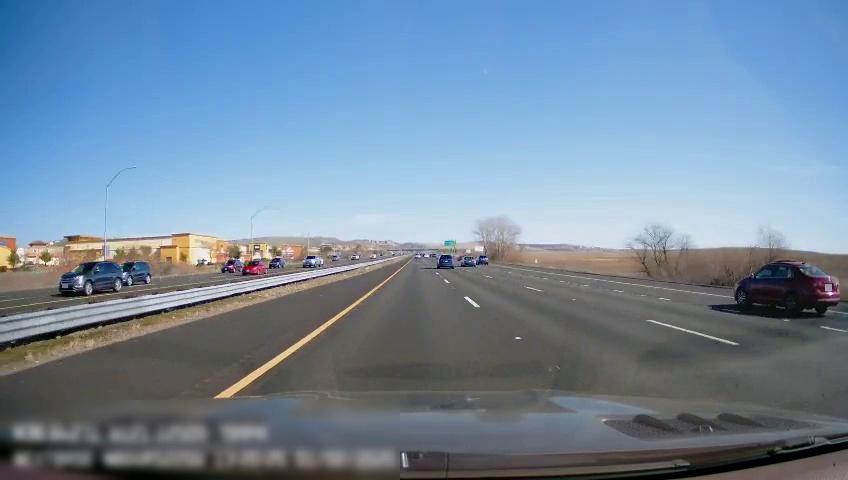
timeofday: Day
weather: Sunny
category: Drivable Space
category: Drivable Space
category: Vehicles | Car
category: Vehicles | Car
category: Vehicles | Car
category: Vehicles | SUV
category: Vehicles | SUV
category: Vehicles | Truck
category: Vehicles | Car
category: Vehicles | Car
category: Vehicles | Car
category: Vehicles | SUV
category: Lanes | Opposite Lane
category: Lanes | Opposite Lane
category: Lanes | Current Lane
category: Lanes | Current Lane
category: Lanes | Alternate Lane
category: Lanes | Alternate Lane
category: Lanes | Alternate Lane
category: Traffic | Signs